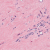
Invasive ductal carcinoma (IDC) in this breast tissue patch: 0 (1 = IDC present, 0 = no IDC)